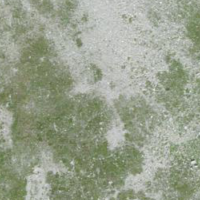
EUNIS habitat code: 48
Species observed at this site:
Anechura bipunctata